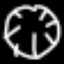
Label: clock